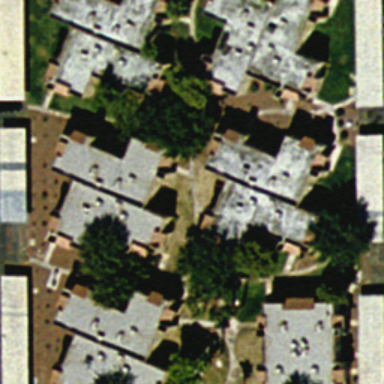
This is a dense residential area .